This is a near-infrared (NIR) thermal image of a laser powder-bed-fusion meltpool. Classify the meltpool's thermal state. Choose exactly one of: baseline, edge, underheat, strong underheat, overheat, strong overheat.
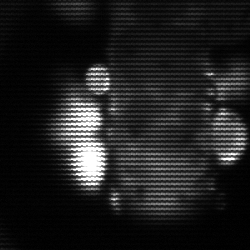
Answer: strong underheat